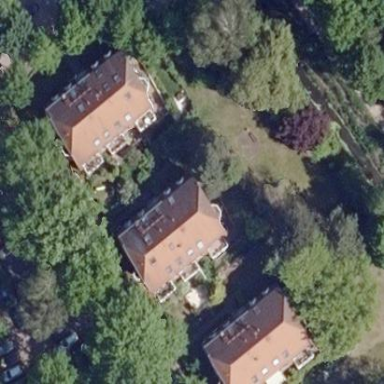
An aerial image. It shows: Residential building with gambrel roof shape.